Question: > I am using YTplayer plugin for fullscreen youtube player in
<URL> Get inspired tab!
- - - -
---

---
### Useful Links >>
---
<URL>
<URL>
<URL>
---
### Here is the code >>
---
'''
<a class="player" id="player" data-property="{
videoURL: 'https://www.youtube.com/watch?v=j9fgbuH0_RI&feature=youtu.be',
containment:'#videobg',
autoPlay: true,
optimizeDisplay: true,
showControls: true,
startAt: 0,
opacity: 1,
ratio: '4/3',
addRaster: false }"></a>
<div id="videobg" class="section-divider white-text videobg" data-scroll-index="4">
<div class="pattern-overlay"></div>
<div class="triangle-right"></div>
<div class="container extra-padding">
<div class="col-md-5 extra-padding">
<h1>INNOVATING THROUGH TRAVEL</h1>
<p>Travel is more than the seeing of sights; it is a change that goes on, deep and permanent, in the ideas of living.</p>
</div>
</div>
</div>
'''
## solution
-
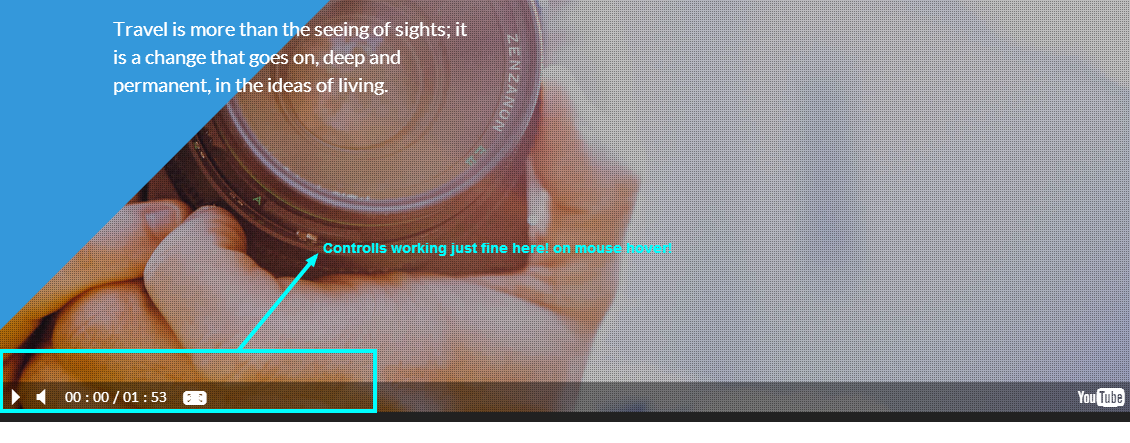
Answer: Seem the problem is from the repo .
If we look at the issue <URL>
Be sure you have the last version of the repo.
---
After reading the doc from the repo, try to replace : 'autoPlay: true,' by 'autoplay: true,'
Final code :
'''
<a class="player" id="player" data-property="{
videoURL: 'https://www.youtube.com/watch?v=j9fgbuH0_RI&feature=youtu.be',
containment:'#videobg',
autoplay: true,
optimizeDisplay: true,
showControls: true,
startAt: 0,
opacity: 1,
ratio: '4/3',
addRaster: false }"></a>
<div id="videobg" class="section-divider white-text videobg" data-scroll-index="4">
<div class="pattern-overlay"></div>
<div class="triangle-right"></div>
<div class="container extra-padding">
<div class="col-md-5 extra-padding">
<h1>INNOVATING THROUGH TRAVEL</h1>
<p>Travel is more than the seeing of sights; it is a change that goes on, deep and permanent, in the ideas of living.</p>
</div>
</div>
</div>
'''
Doc : <URL>